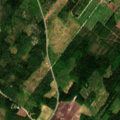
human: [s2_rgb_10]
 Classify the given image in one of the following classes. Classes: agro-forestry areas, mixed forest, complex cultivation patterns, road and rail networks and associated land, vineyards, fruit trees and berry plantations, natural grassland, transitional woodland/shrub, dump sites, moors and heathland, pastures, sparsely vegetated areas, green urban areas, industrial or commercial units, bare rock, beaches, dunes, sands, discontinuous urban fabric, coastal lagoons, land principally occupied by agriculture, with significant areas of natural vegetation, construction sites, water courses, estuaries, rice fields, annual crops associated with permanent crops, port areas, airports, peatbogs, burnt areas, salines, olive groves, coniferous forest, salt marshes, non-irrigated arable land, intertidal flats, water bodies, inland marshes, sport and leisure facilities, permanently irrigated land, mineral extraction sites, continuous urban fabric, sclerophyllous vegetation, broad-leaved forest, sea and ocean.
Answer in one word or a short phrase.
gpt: non-irrigated arable land, coniferous forest, mixed forest, transitional woodland/shrub